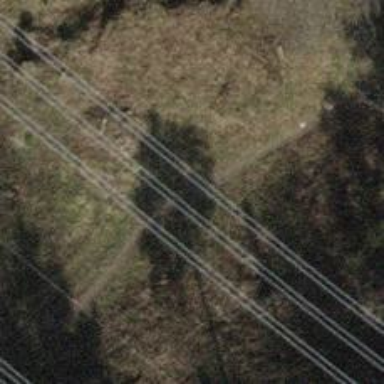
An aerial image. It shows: Path on the ground.